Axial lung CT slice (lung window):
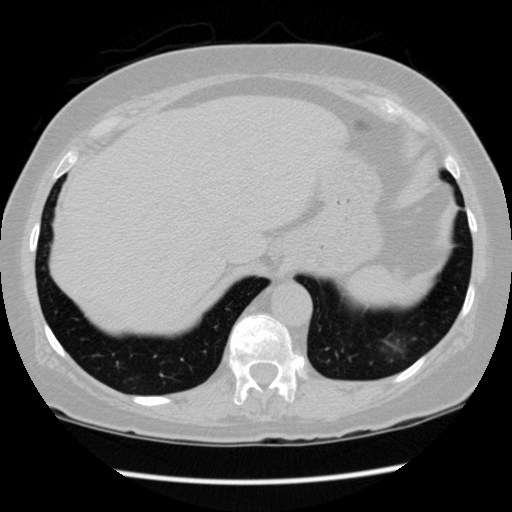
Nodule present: no